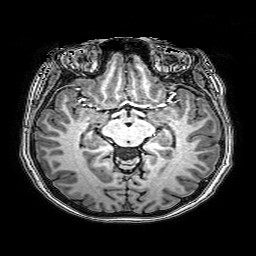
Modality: T1w
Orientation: coronal
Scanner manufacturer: philips
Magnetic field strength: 3 T
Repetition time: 0.0096 s
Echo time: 0.0046 s